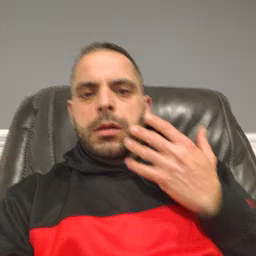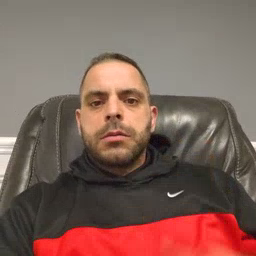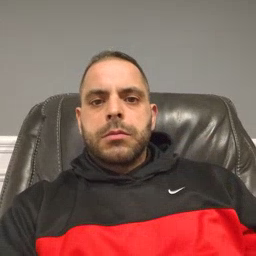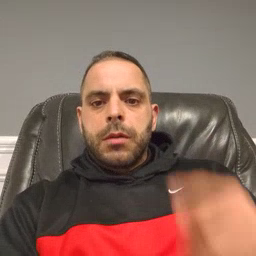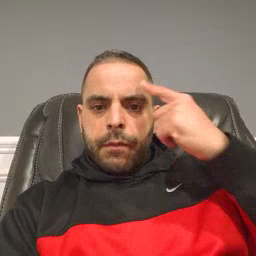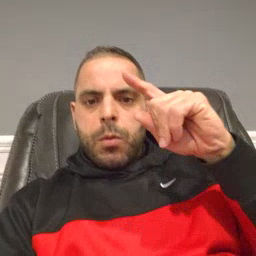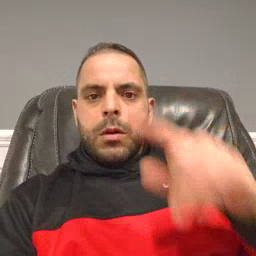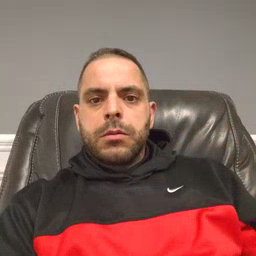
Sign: for